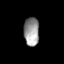
Tissue: skin
Cell type: Epithelial cells
Senescence score: 0.2666
Nuclear area (px): 426
Mean DAPI intensity: 152.312